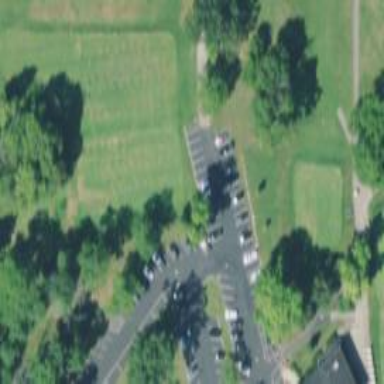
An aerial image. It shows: Golf tee.